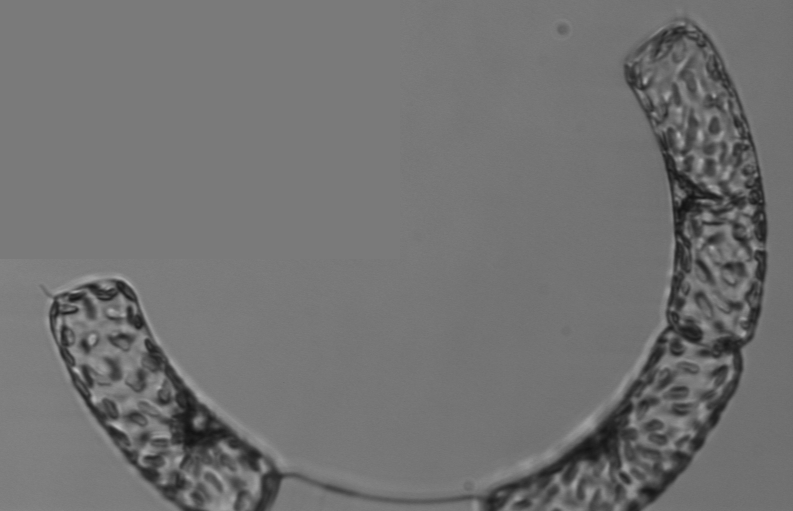
Label: Guinardia_striata